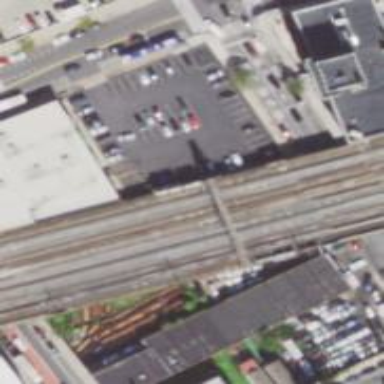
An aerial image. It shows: Railway signal.